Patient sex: M
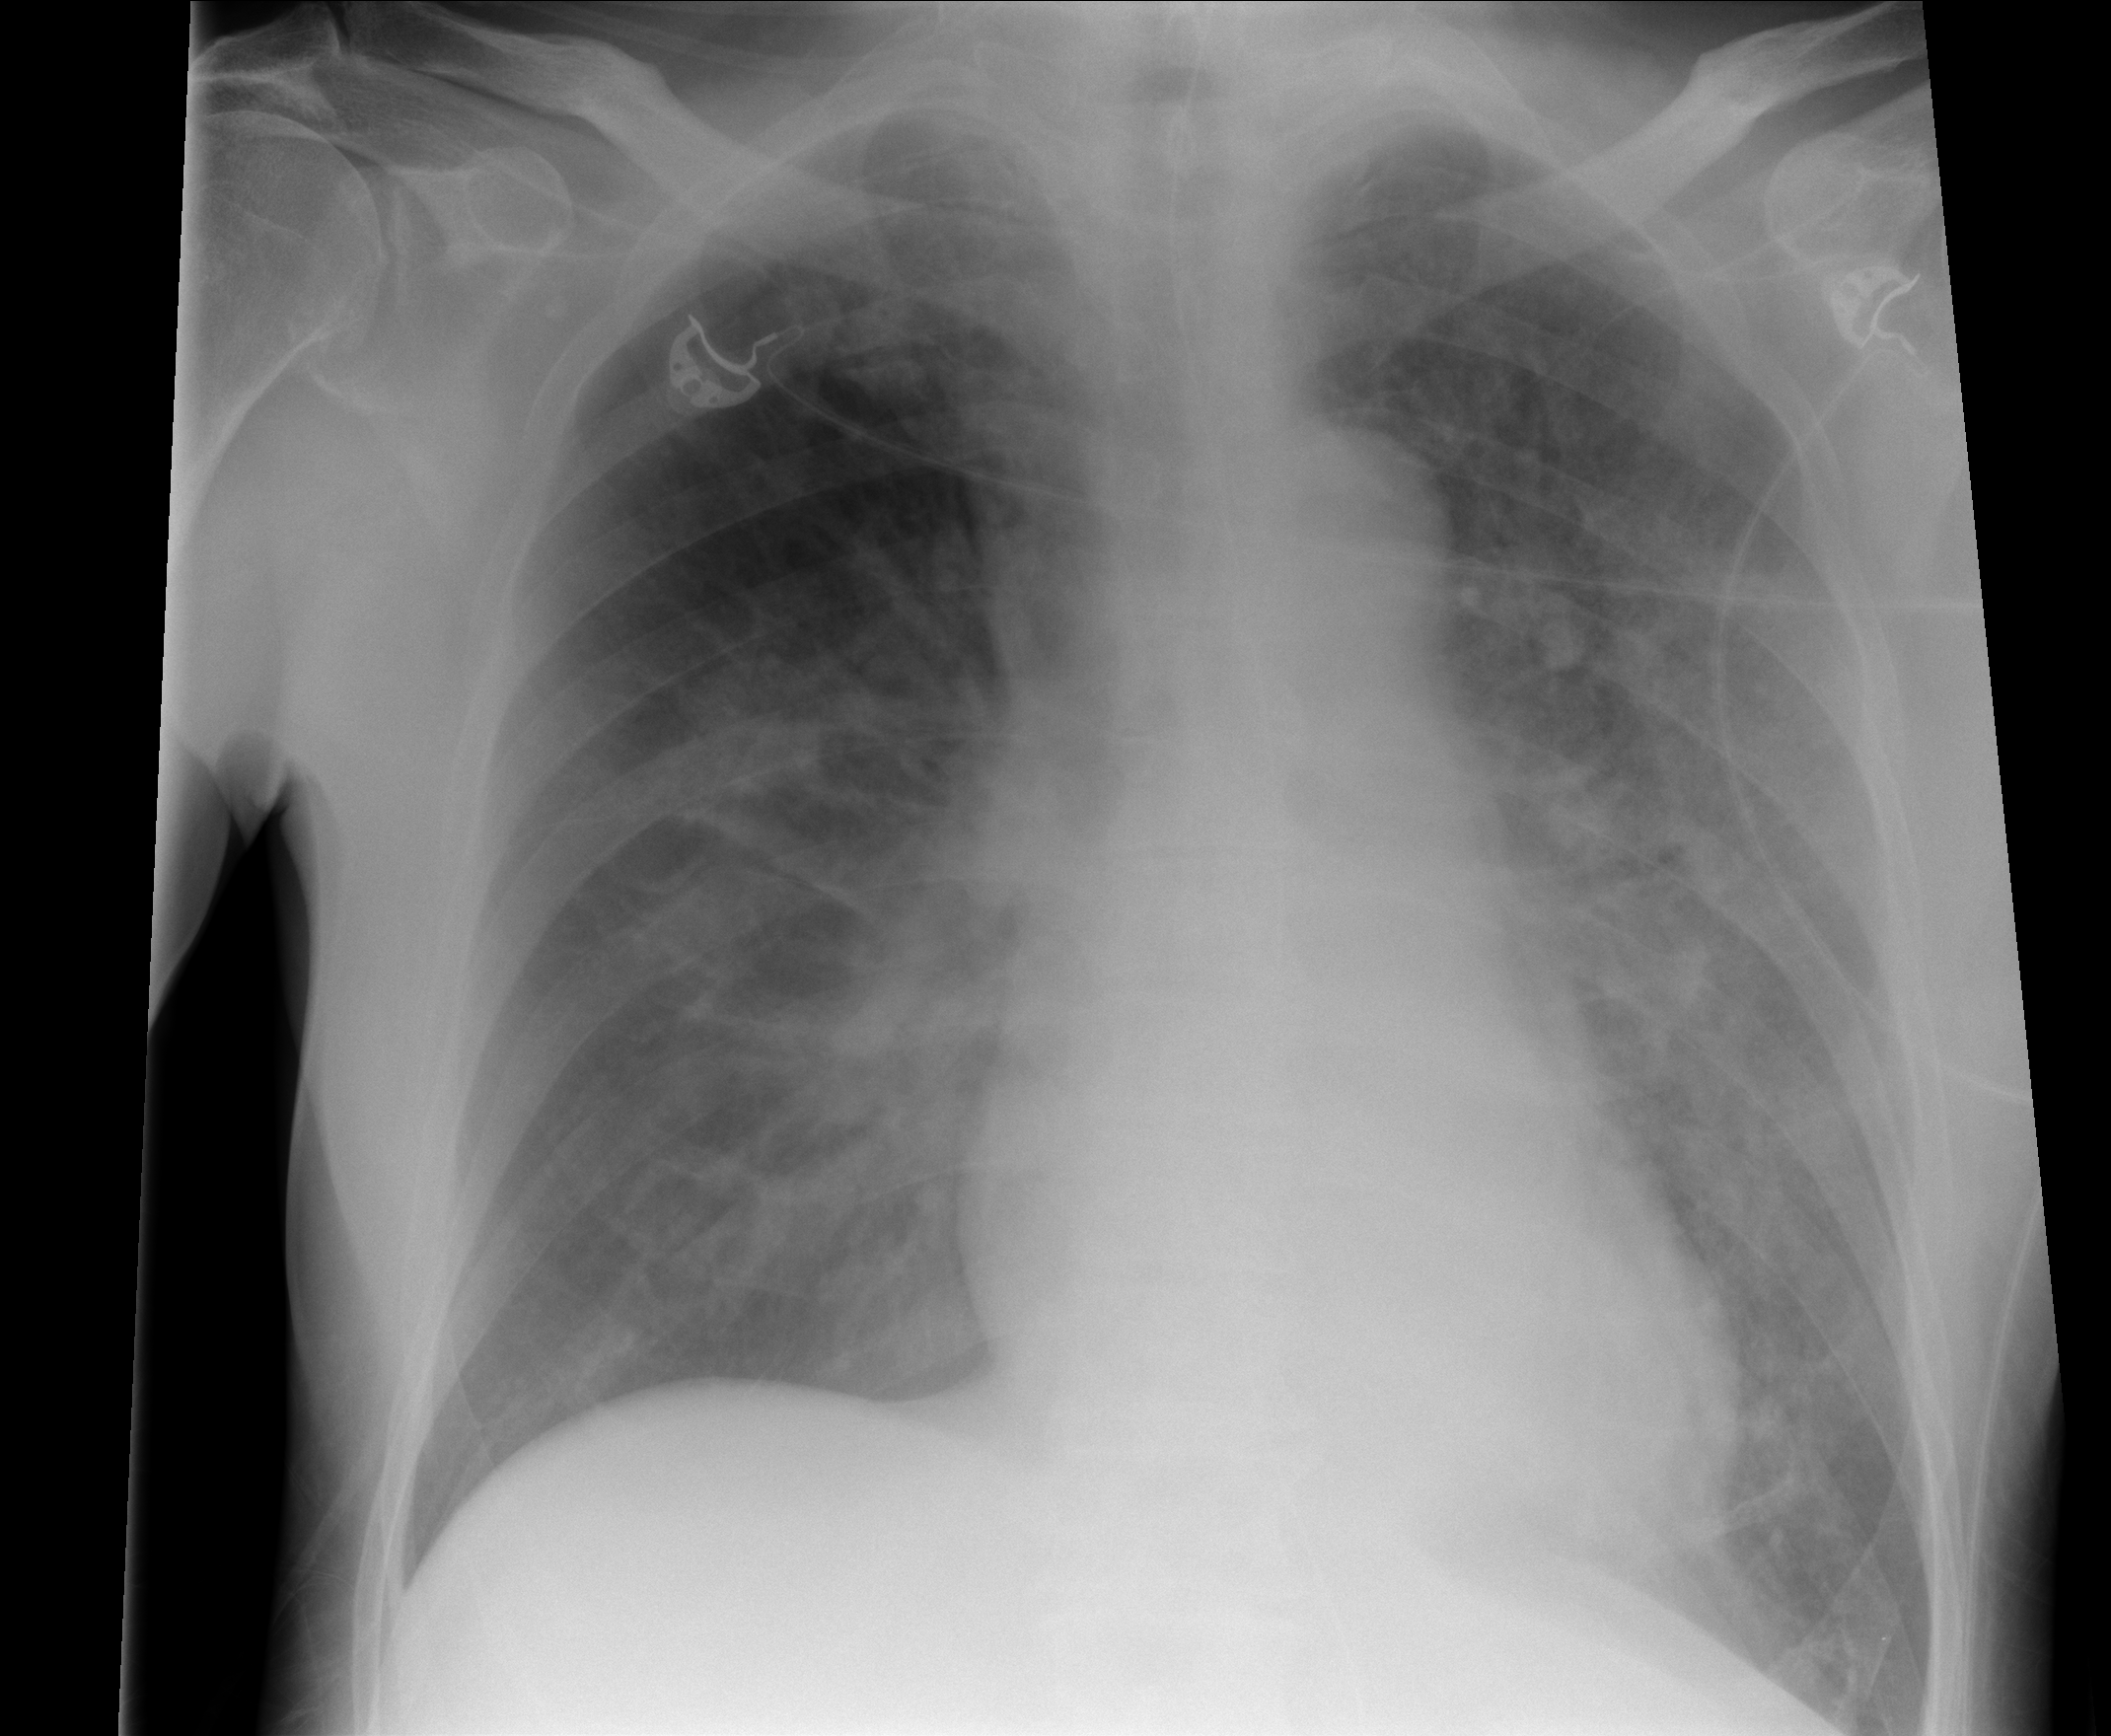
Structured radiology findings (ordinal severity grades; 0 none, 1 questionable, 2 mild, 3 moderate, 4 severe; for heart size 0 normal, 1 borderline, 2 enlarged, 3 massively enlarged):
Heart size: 0
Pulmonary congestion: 0
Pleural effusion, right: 0
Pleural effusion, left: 0
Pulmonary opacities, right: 0
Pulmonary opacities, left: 2
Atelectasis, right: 0
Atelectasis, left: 0